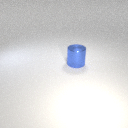
large blue metal cylinder